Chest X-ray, PA view. Patient: 79 years old, sex F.
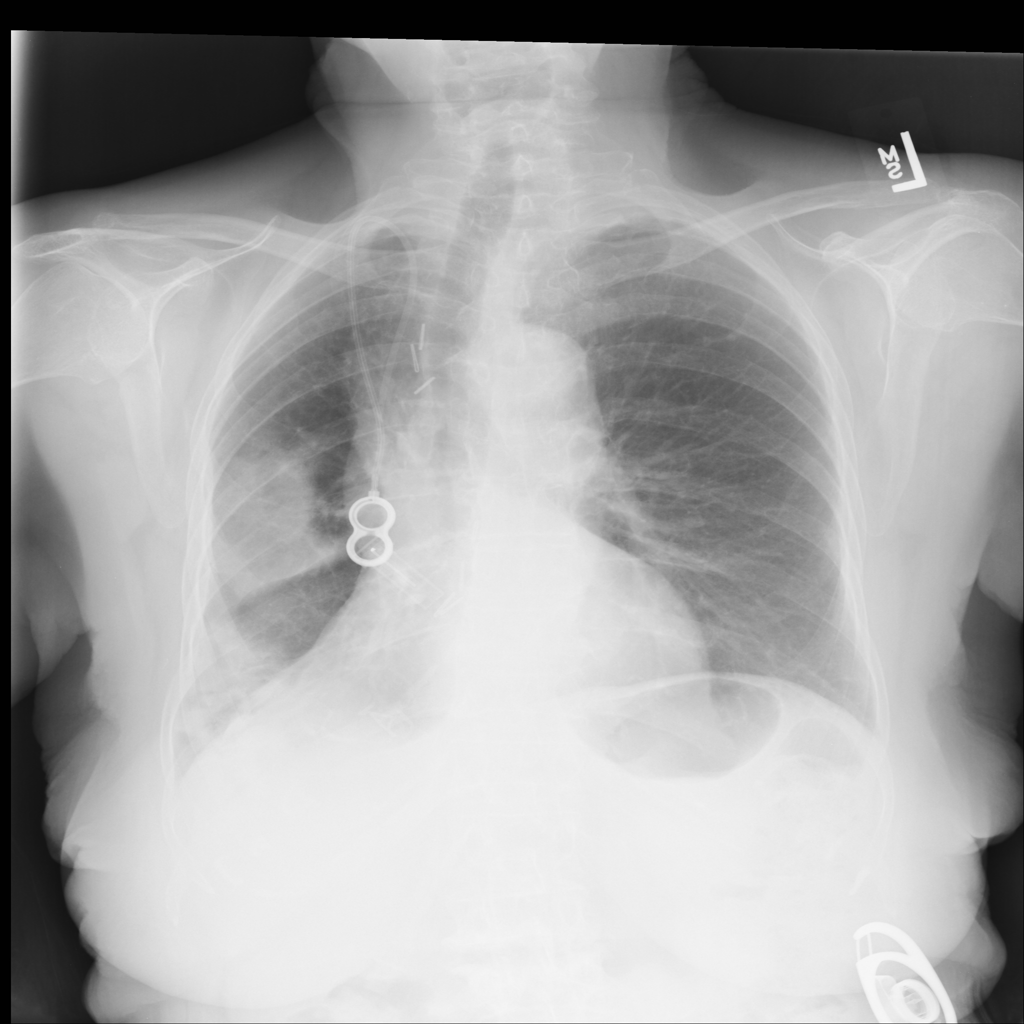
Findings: No Finding